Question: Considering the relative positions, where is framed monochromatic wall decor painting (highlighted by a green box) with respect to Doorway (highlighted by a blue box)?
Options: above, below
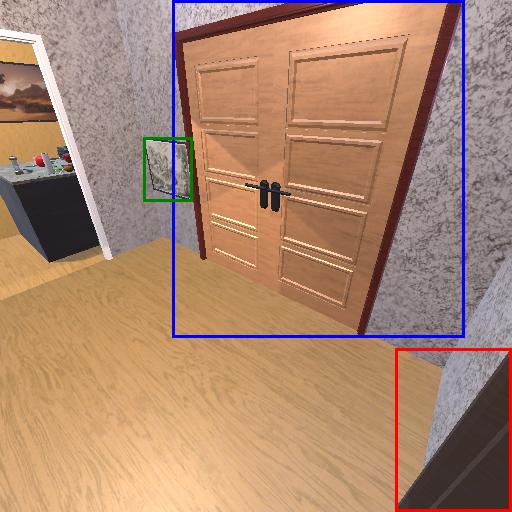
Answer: above